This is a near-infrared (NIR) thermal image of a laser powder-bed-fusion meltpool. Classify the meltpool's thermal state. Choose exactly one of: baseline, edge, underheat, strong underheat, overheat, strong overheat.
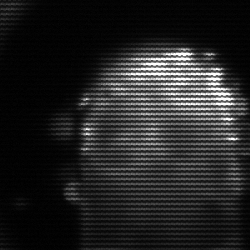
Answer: baseline